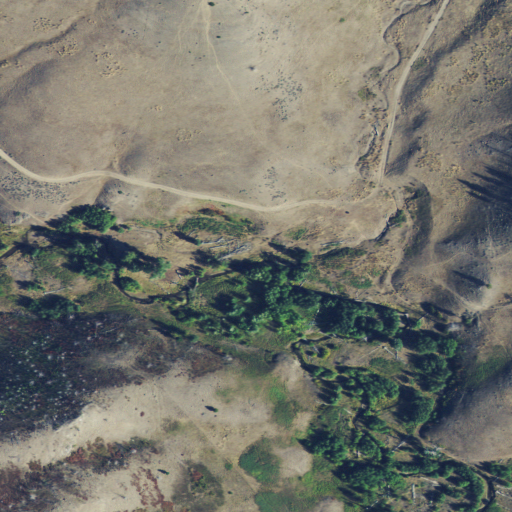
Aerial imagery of valley in Montana named Dry Draw containing shrub, grassland, woody wetlands, and evergreen forest